Chest X-ray:
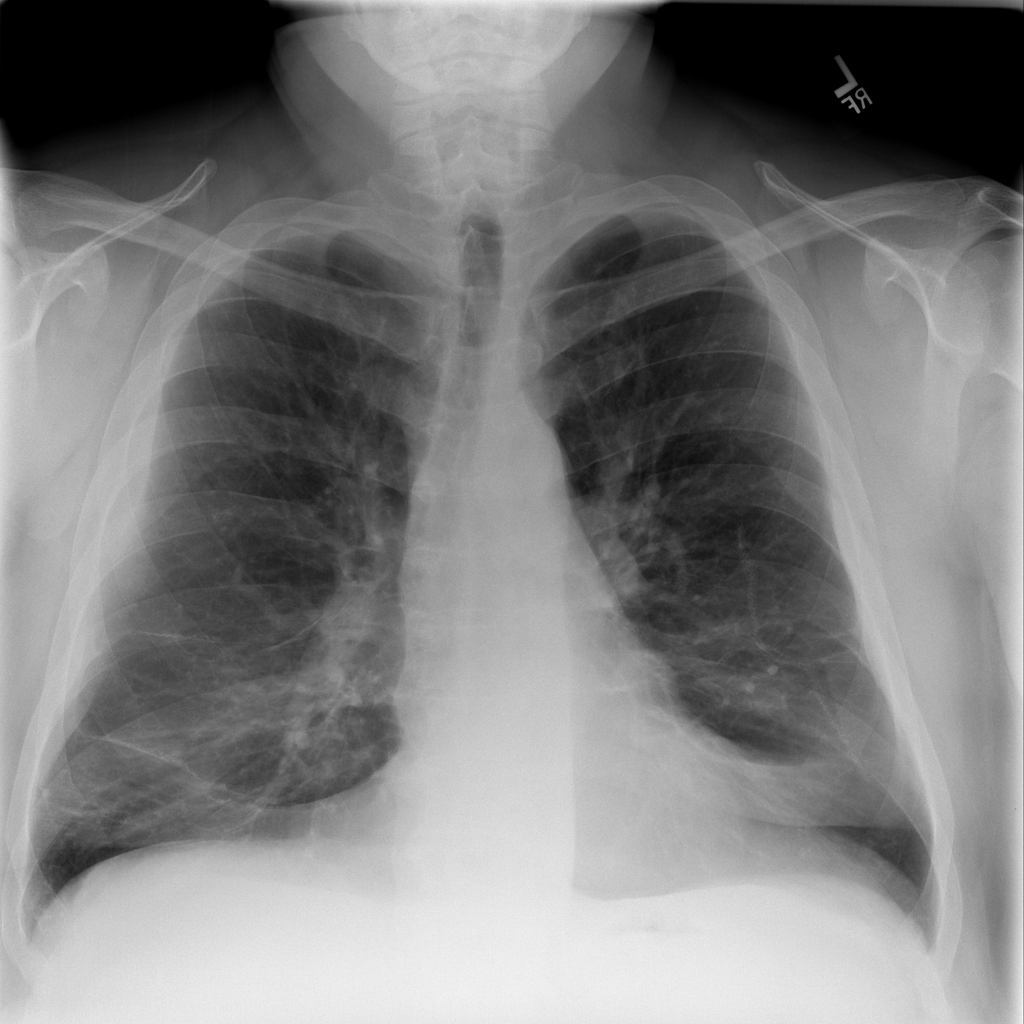
Findings: Pleural Thickening, Fibrosis, Atelectasis
No abnormal finding: no